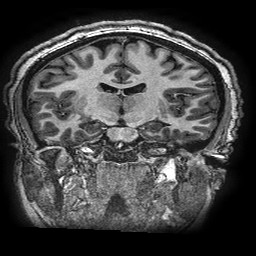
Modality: T1w
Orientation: sagittal
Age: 15
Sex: female
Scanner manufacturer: ge
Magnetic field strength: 3 T
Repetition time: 0.00766 s
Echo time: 0.003476 s